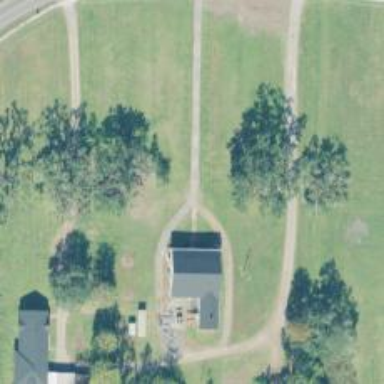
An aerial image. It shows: Driveway.